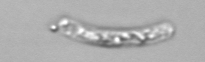
Label: Guinardia_striata